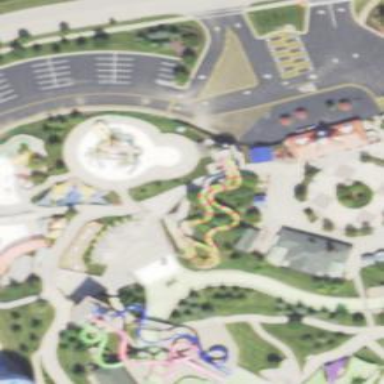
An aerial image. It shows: Water slide attraction.